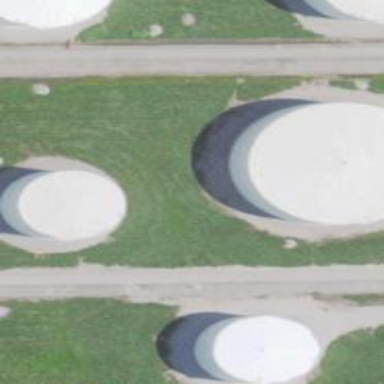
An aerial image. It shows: Storage tank which is man-made and housed in building.